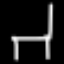
Label: chair